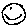
Label: smiley face